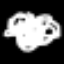
Label: squiggle